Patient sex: M
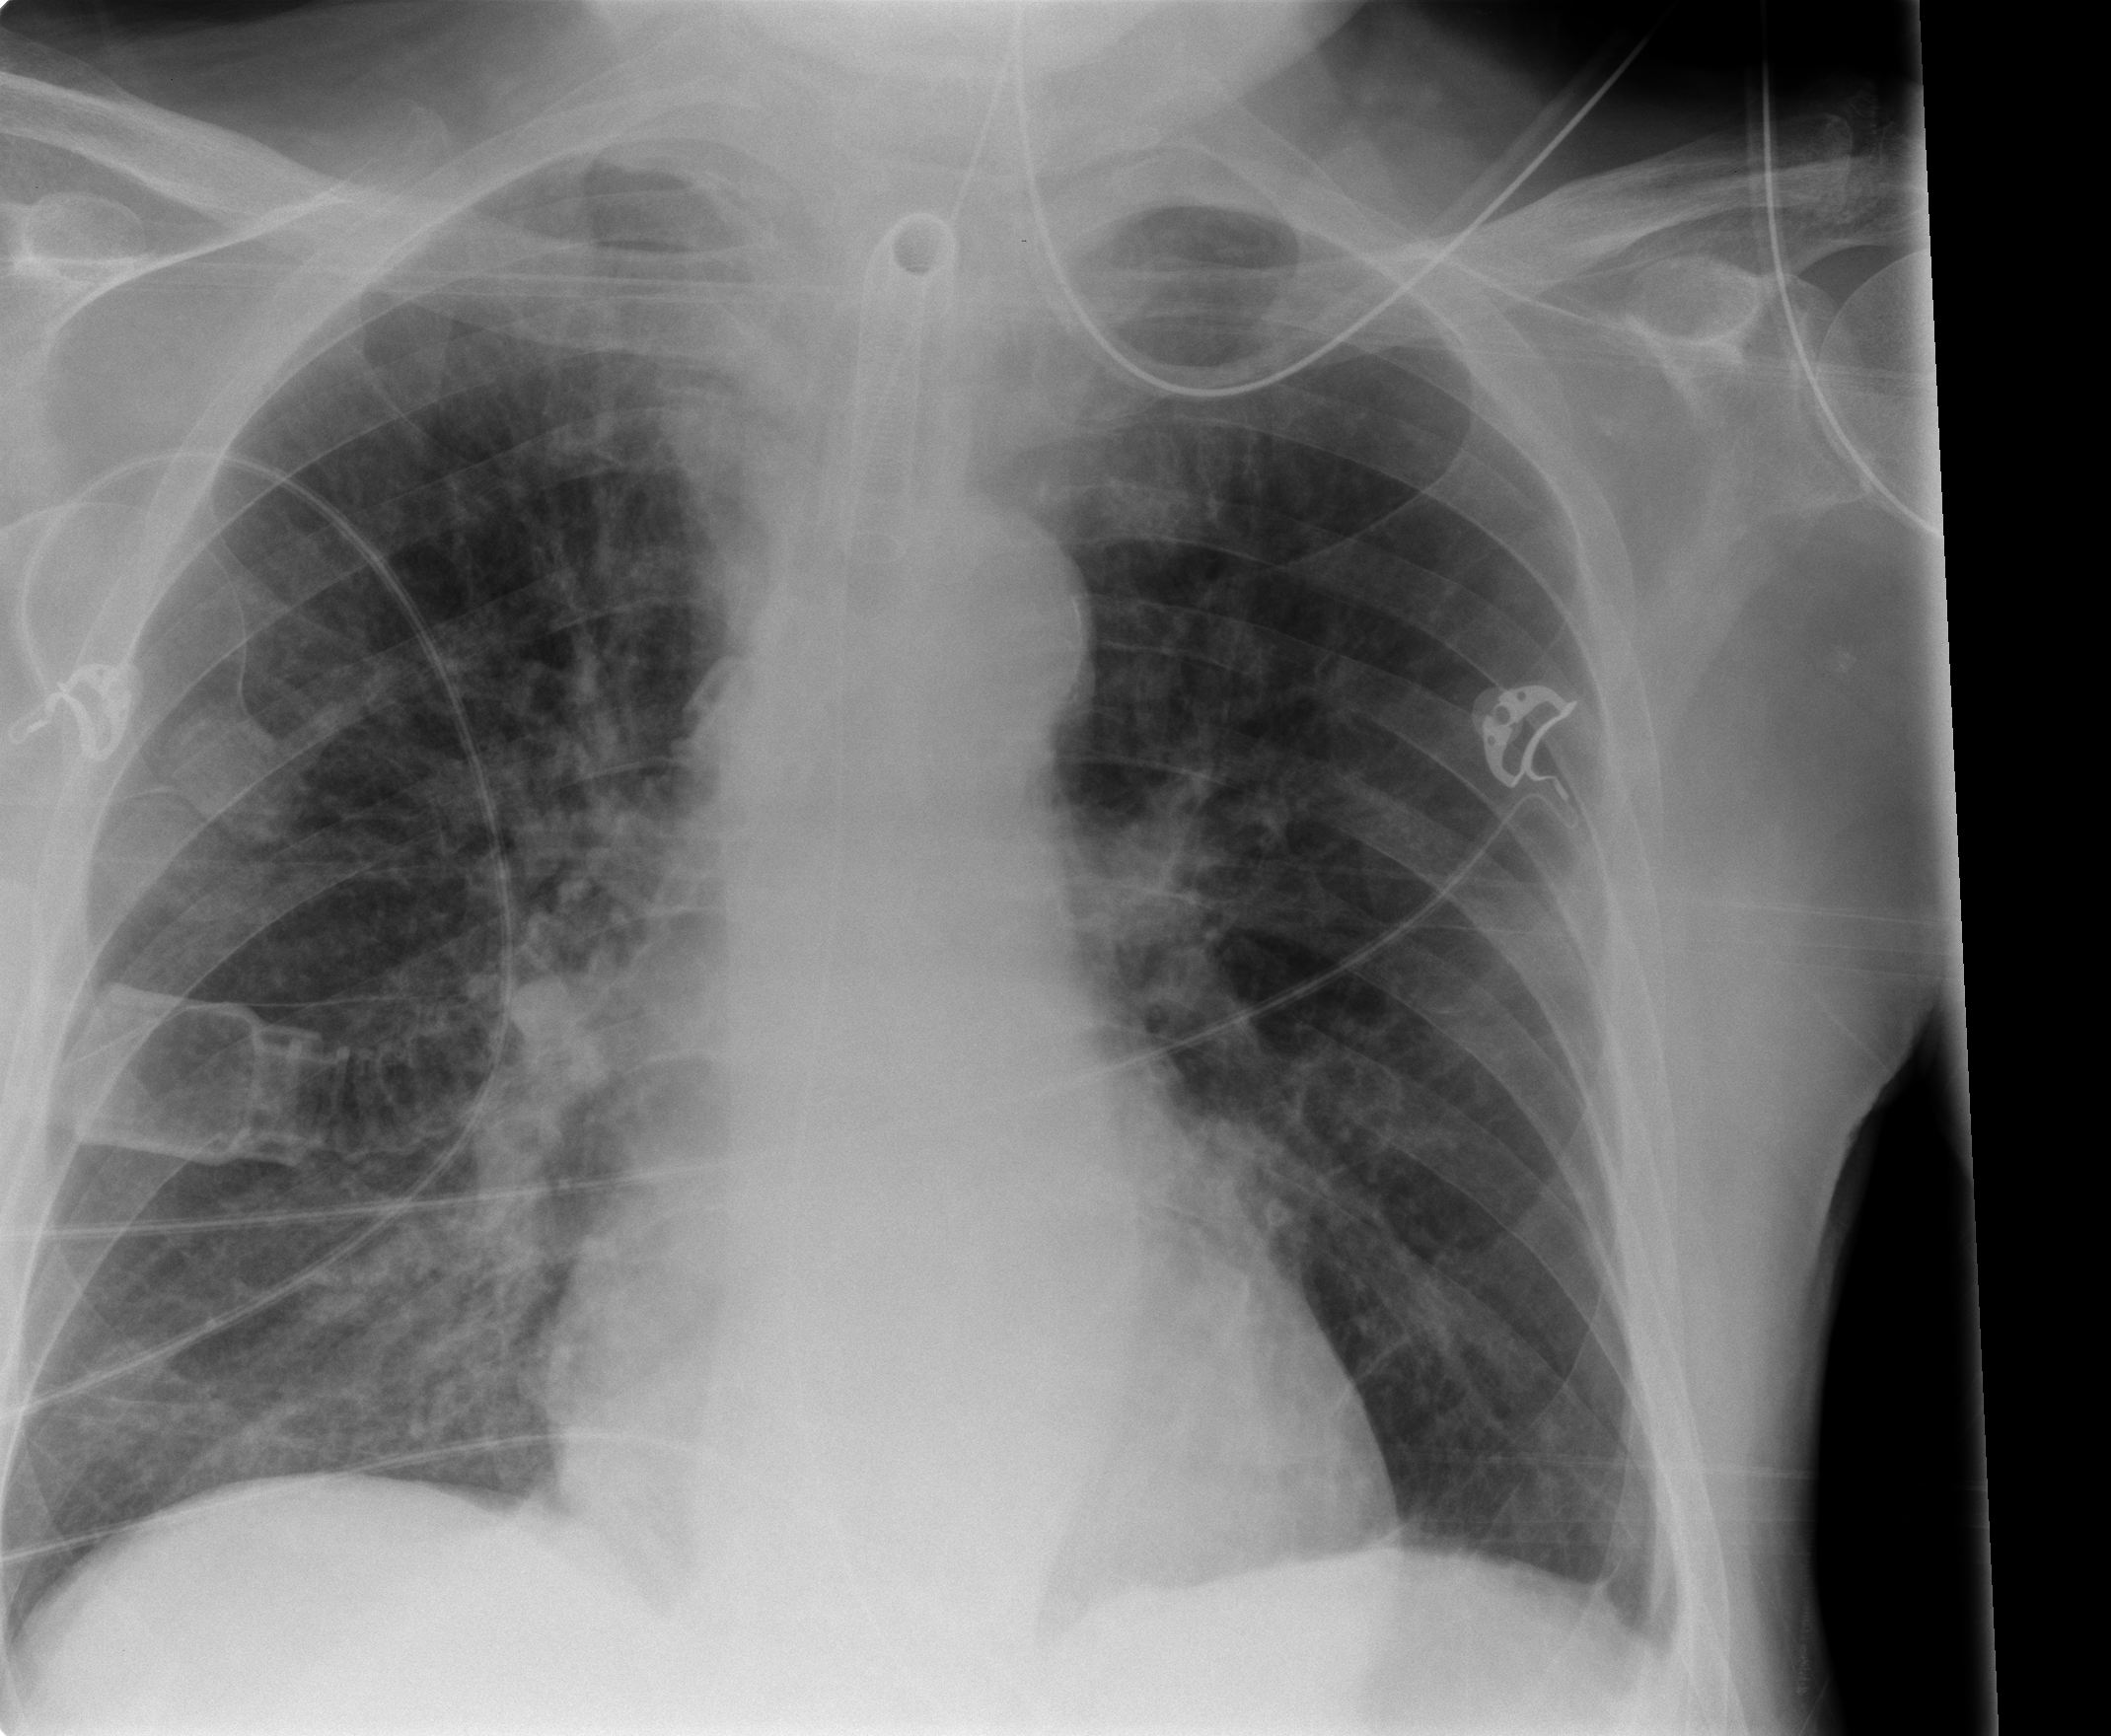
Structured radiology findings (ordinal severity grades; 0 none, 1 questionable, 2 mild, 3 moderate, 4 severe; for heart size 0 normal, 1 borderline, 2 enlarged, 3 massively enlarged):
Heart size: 2
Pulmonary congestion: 2
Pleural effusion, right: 0
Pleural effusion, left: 0
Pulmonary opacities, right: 2
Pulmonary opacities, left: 0
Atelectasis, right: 2
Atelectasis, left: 2